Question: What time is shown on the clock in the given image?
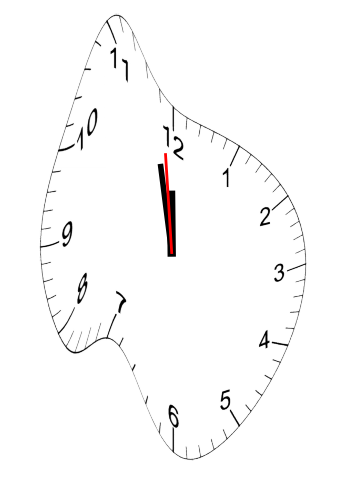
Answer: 11:57:59